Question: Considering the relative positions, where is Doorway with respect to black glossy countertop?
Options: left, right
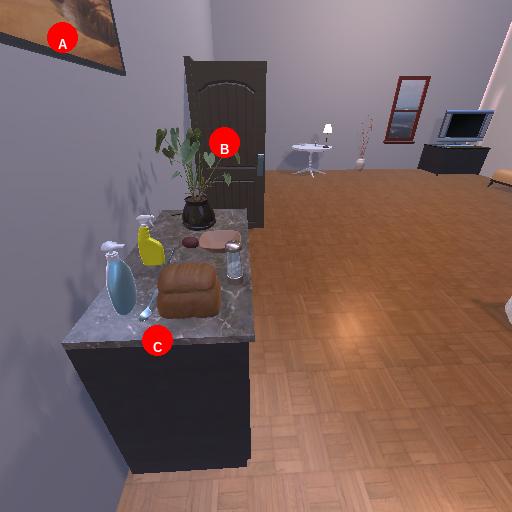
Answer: left